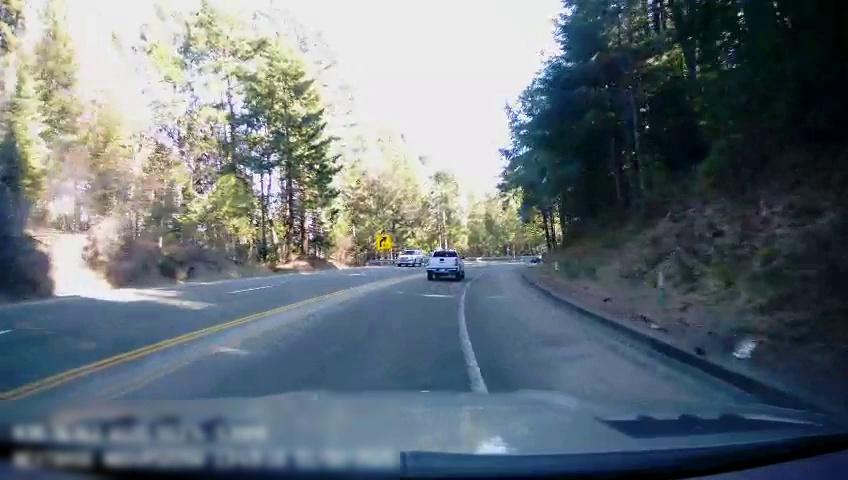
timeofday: Day
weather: Sunny
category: Drivable Space
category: Vehicles | SUV
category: Vehicles | Truck
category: Lanes | Alternate Lane
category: Lanes | Opposite Lane
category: Lanes | Opposite Lane
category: Lanes | Opposite Lane
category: Traffic | Signs